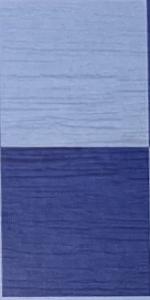
Label: Empty